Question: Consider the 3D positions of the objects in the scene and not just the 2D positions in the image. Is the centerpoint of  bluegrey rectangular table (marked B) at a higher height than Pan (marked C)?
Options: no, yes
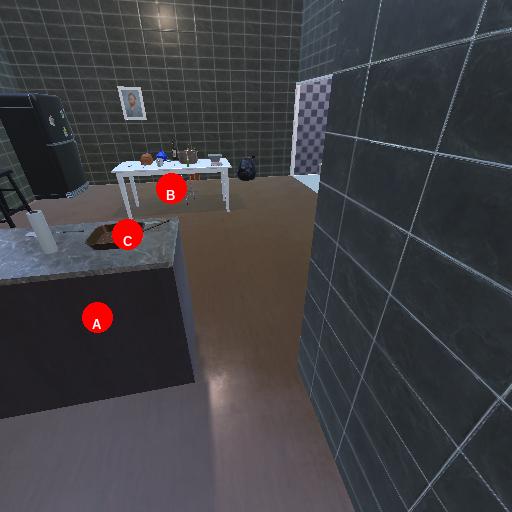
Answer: no